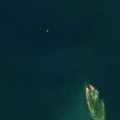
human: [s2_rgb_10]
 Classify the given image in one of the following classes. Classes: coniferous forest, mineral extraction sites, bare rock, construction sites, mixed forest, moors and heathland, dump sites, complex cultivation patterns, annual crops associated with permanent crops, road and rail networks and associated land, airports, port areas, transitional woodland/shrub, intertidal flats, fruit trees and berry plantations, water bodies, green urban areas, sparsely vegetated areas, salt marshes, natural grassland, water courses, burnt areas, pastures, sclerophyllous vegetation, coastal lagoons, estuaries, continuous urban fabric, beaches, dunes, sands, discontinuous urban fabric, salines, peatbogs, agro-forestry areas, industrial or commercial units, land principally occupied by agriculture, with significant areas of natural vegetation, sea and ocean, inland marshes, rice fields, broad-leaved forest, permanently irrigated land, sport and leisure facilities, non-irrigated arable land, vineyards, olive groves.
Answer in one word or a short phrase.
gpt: sea and ocean